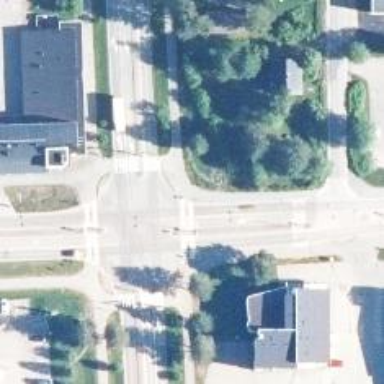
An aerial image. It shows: Pedestrian crossing with zebra markings on the footway.